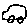
Label: car